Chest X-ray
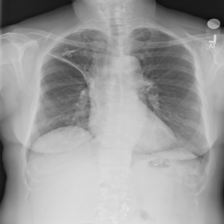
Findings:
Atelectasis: negative
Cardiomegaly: negative
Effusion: negative
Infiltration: negative
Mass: negative
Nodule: negative
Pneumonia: negative
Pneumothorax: negative
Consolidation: negative
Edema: negative
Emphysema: negative
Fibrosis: negative
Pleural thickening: negative
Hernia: negative